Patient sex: M
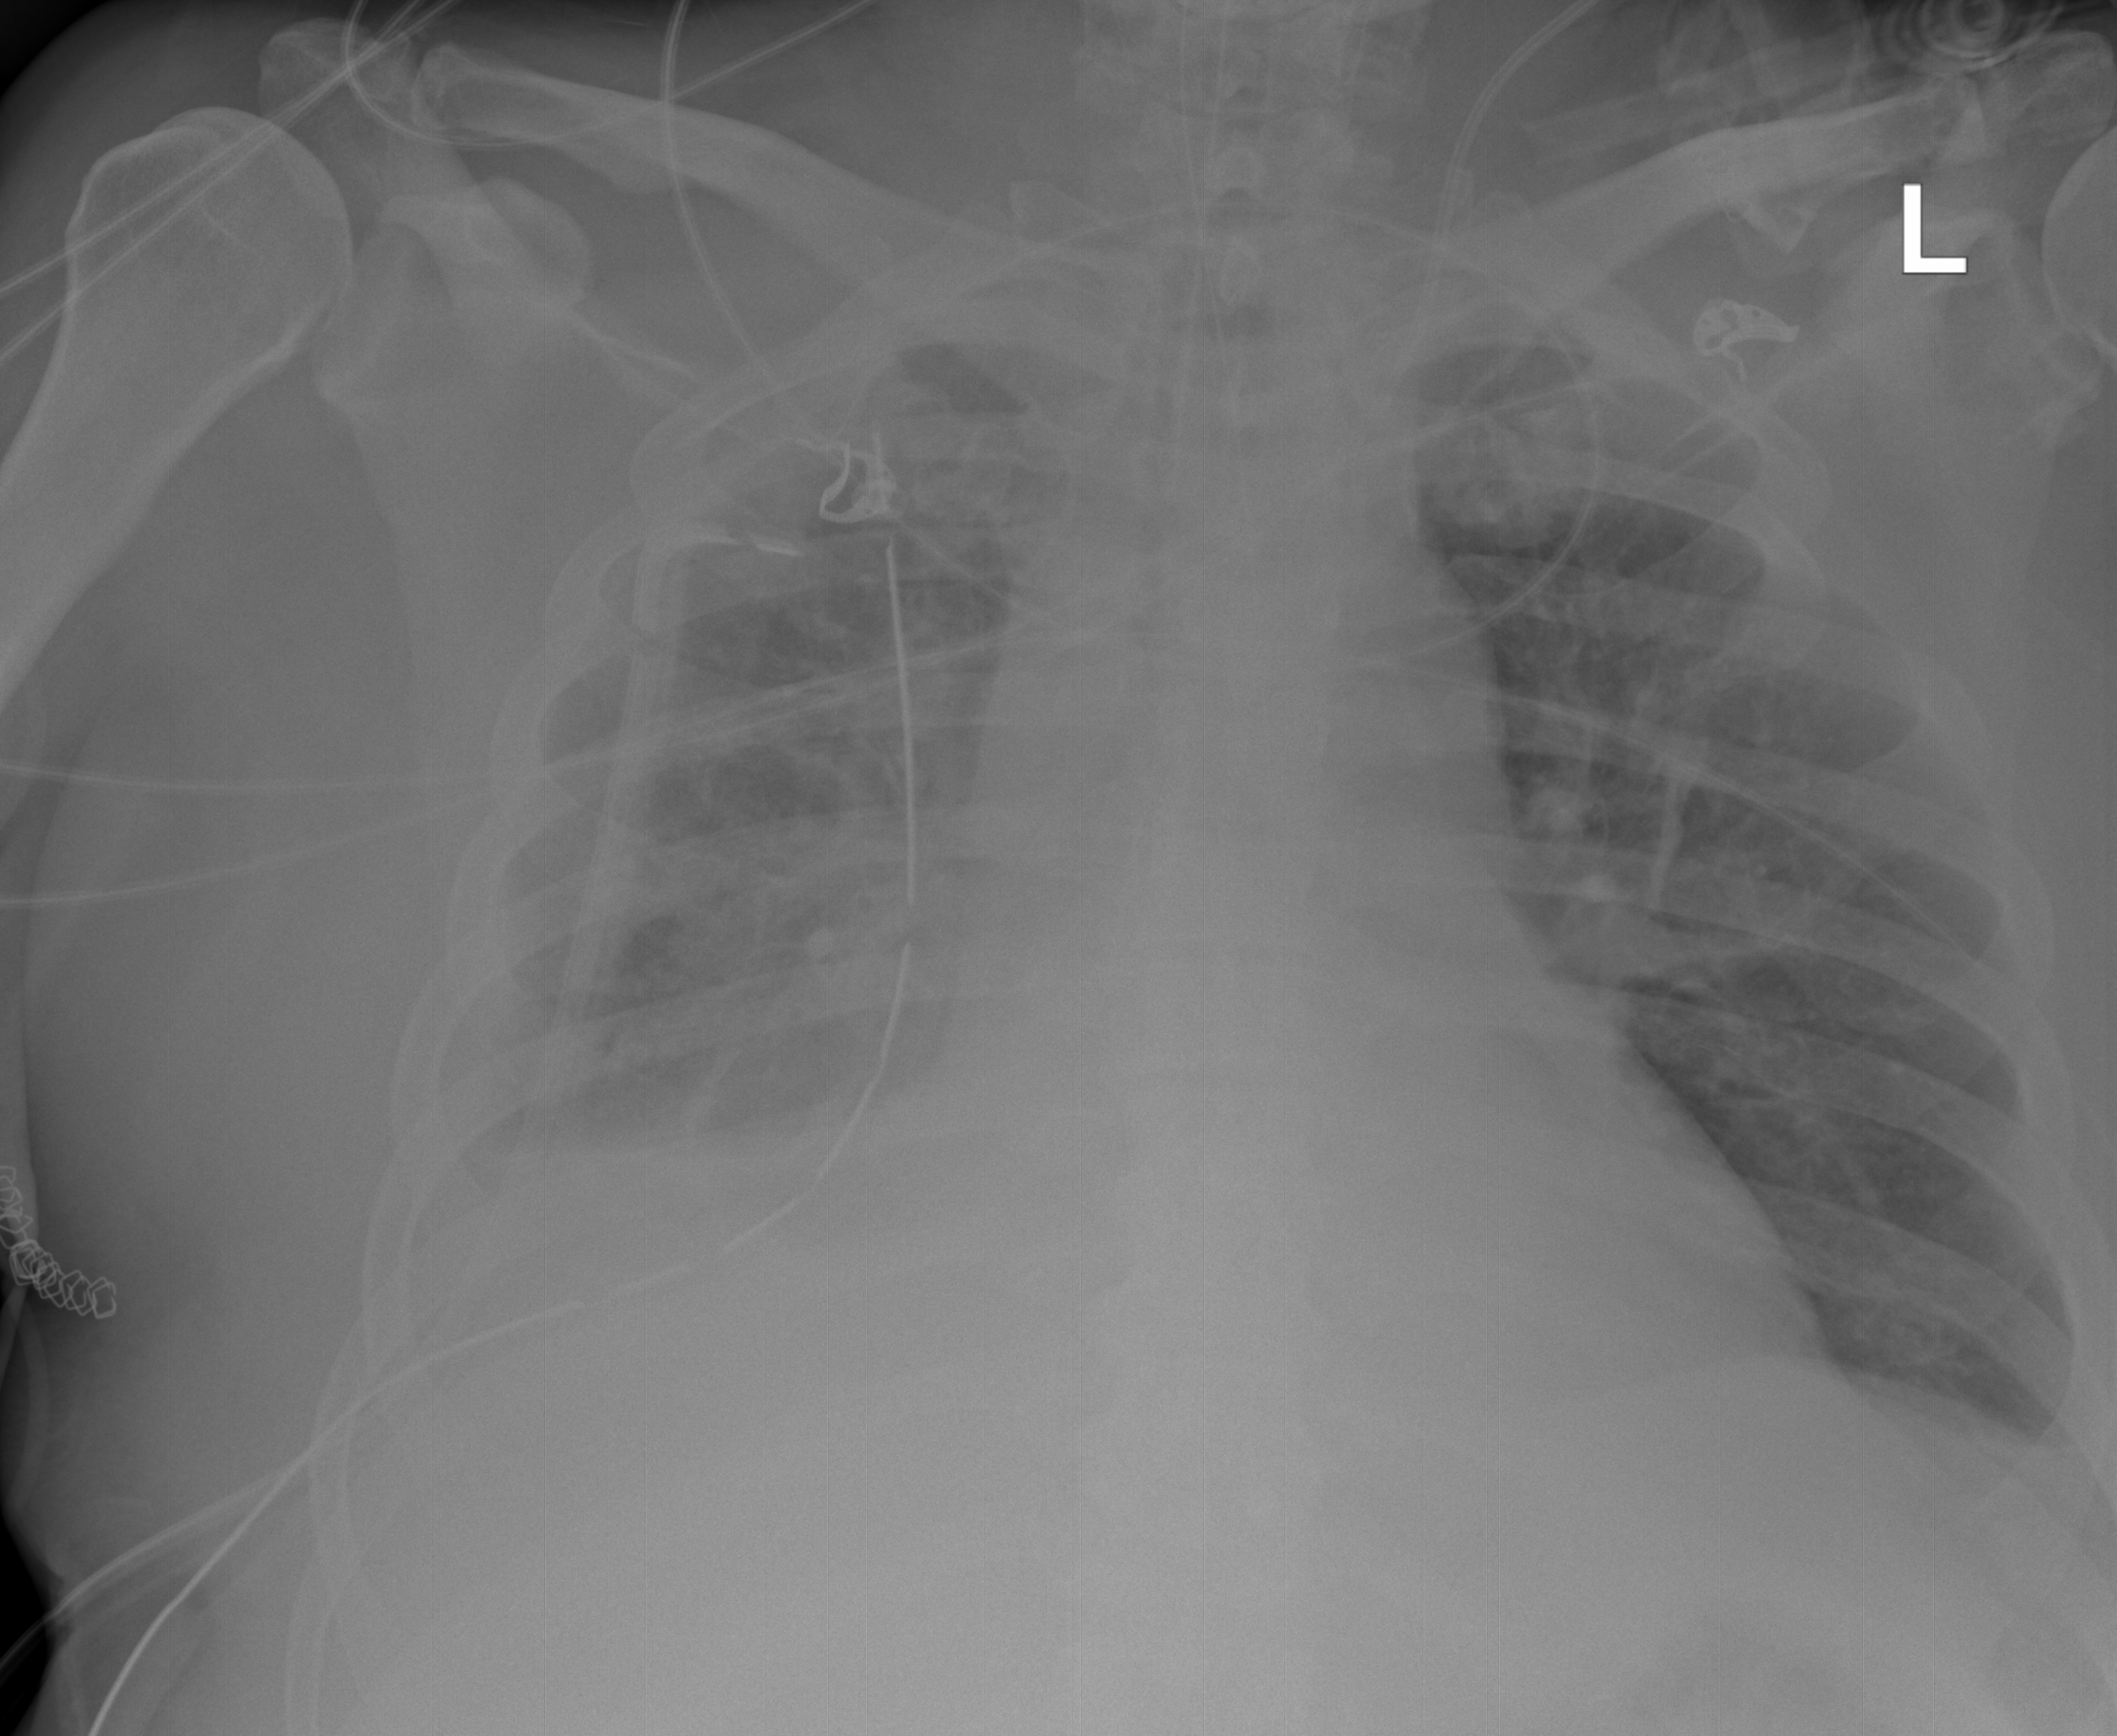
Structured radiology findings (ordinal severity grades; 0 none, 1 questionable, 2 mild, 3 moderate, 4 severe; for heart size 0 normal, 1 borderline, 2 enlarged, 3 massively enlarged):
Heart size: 2
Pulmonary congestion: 2
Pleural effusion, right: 3
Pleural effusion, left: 1
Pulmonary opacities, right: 2
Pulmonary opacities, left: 0
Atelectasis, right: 3
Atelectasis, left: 0